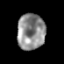
Tissue: prostate
Cell type: T cells
Senescence score: 0.279
Nuclear area (px): 981
Mean DAPI intensity: 142.61